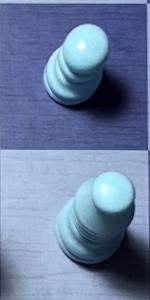
Label: Bishop_White